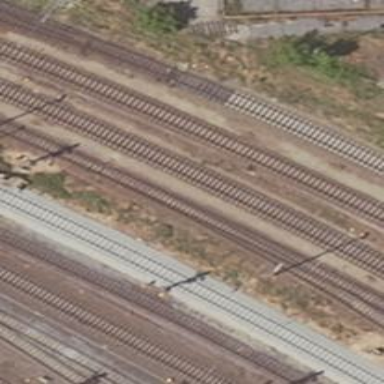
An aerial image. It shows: Railway siding for service.